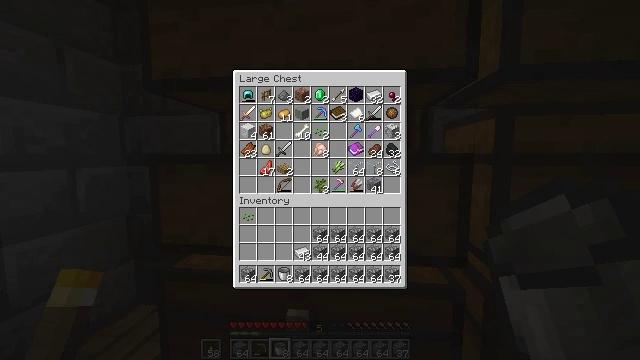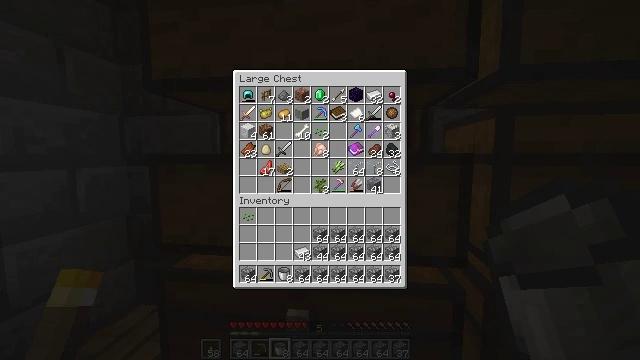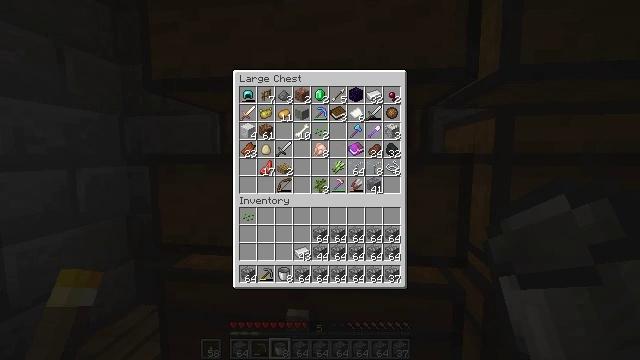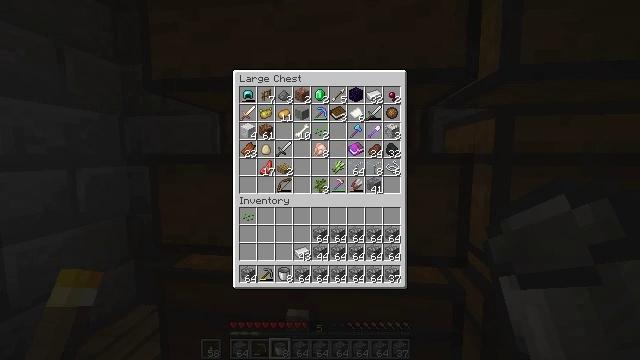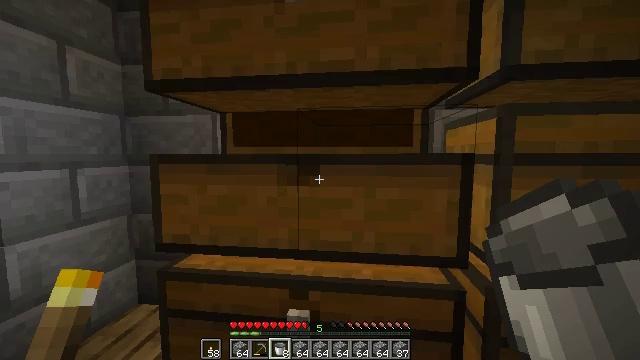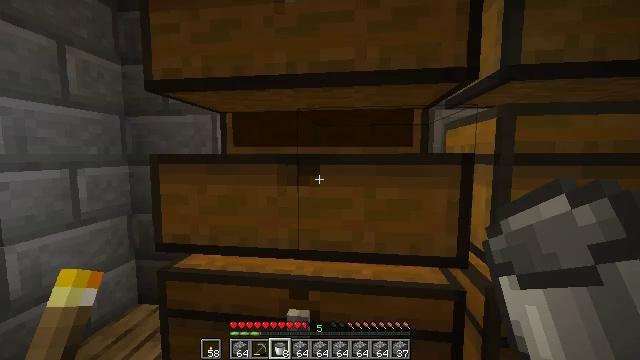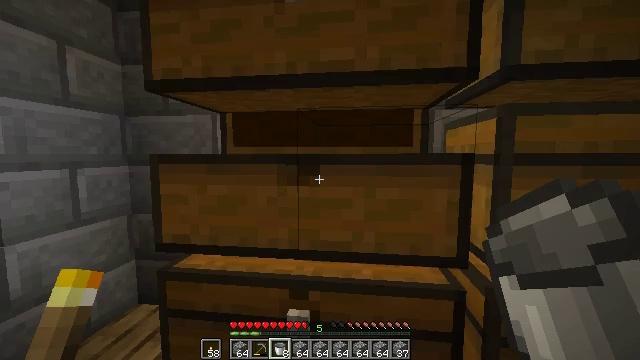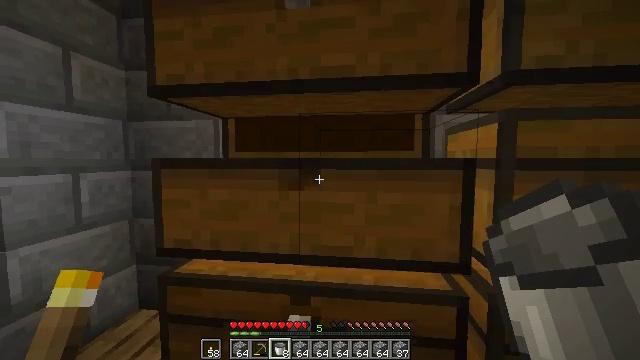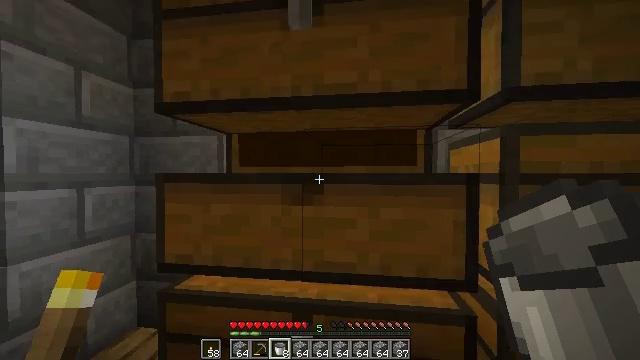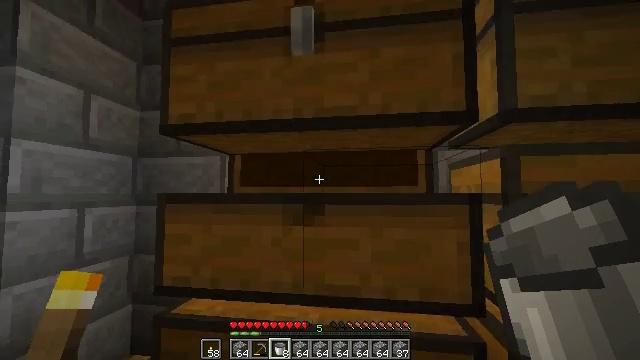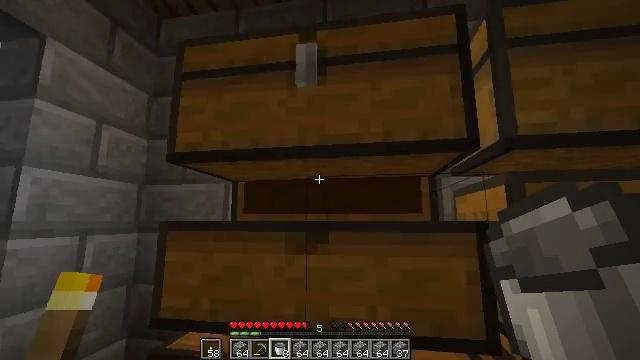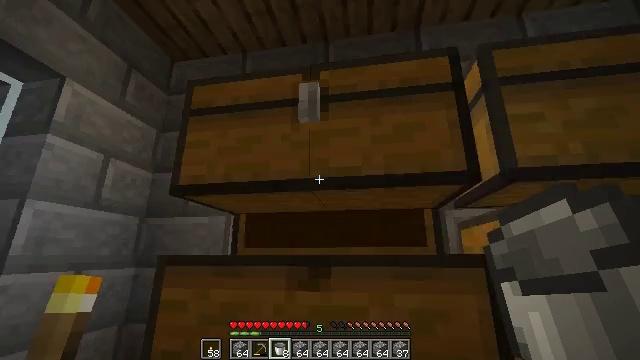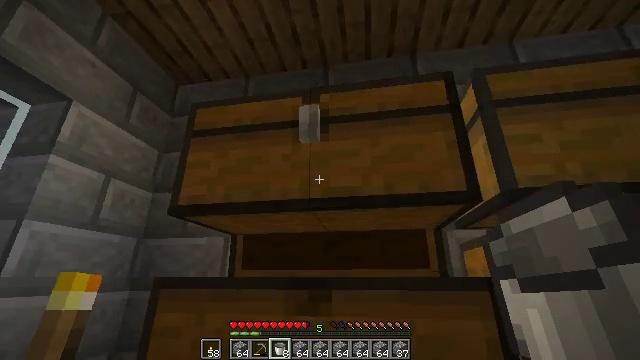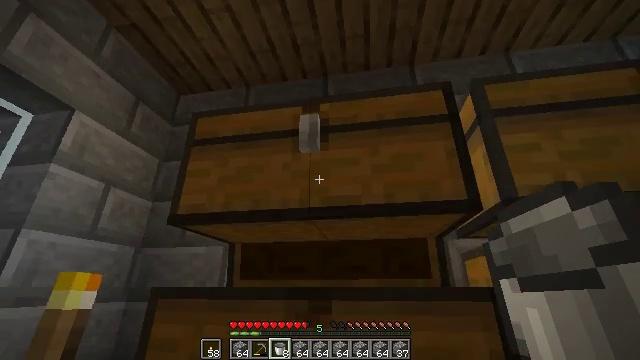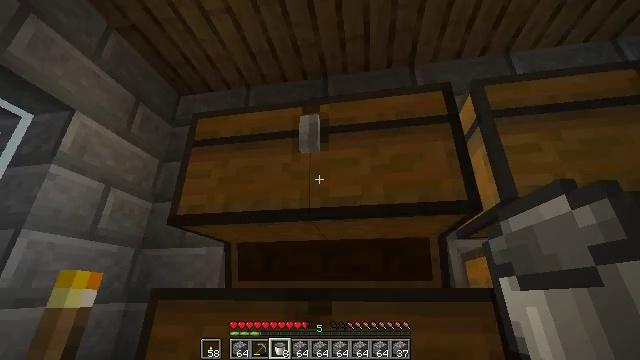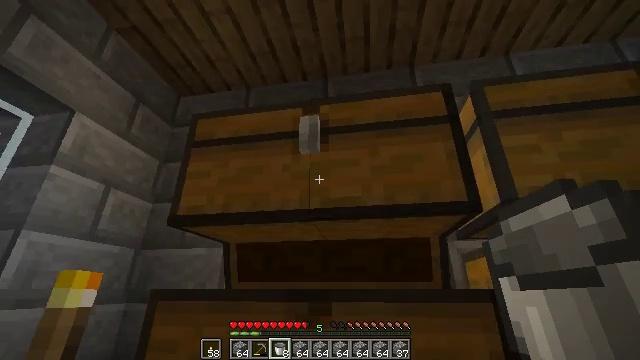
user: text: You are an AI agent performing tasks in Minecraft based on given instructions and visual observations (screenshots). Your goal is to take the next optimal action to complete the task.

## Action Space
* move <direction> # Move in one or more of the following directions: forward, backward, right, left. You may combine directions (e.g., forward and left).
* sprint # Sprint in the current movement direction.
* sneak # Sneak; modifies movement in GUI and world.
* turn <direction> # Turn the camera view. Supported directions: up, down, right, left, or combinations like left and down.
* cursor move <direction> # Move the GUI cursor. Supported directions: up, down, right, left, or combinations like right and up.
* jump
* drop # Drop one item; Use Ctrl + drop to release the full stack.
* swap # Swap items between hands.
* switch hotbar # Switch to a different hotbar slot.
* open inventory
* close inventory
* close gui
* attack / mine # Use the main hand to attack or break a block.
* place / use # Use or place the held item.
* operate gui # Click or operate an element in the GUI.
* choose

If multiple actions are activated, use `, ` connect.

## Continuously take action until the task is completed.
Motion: motion action
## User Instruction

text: Open the crafting table to make a dark oak trapdoor.
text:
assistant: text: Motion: no_op
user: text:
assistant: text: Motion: no_op
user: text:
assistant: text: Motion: no_op
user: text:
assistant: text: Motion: no_op
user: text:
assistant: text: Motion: close gui
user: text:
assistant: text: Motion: no_op
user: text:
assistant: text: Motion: turn up
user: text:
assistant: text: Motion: turn up
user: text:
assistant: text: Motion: turn up
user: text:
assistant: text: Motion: turn up
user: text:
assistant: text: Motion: turn up
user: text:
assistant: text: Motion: turn up
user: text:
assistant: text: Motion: turn up
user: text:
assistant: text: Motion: no_op
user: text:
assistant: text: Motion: no_op
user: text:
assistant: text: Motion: turn up
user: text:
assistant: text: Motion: turn up
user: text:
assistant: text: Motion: use / place
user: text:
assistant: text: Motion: use / place
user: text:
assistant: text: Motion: use / place
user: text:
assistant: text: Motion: no_op
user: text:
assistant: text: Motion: no_op
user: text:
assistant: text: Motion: open gui
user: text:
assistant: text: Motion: no_op
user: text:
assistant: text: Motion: no_op
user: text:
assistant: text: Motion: no_op
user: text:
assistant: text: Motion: no_op
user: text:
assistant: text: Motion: no_op
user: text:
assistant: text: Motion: cursor move down
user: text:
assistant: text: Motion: no_op